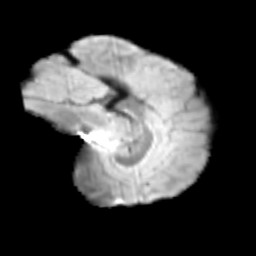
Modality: T2w
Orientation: sagittal
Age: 13
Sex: male
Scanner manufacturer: siemens
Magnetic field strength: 3 T
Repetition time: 3.8 s
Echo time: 0.07 s